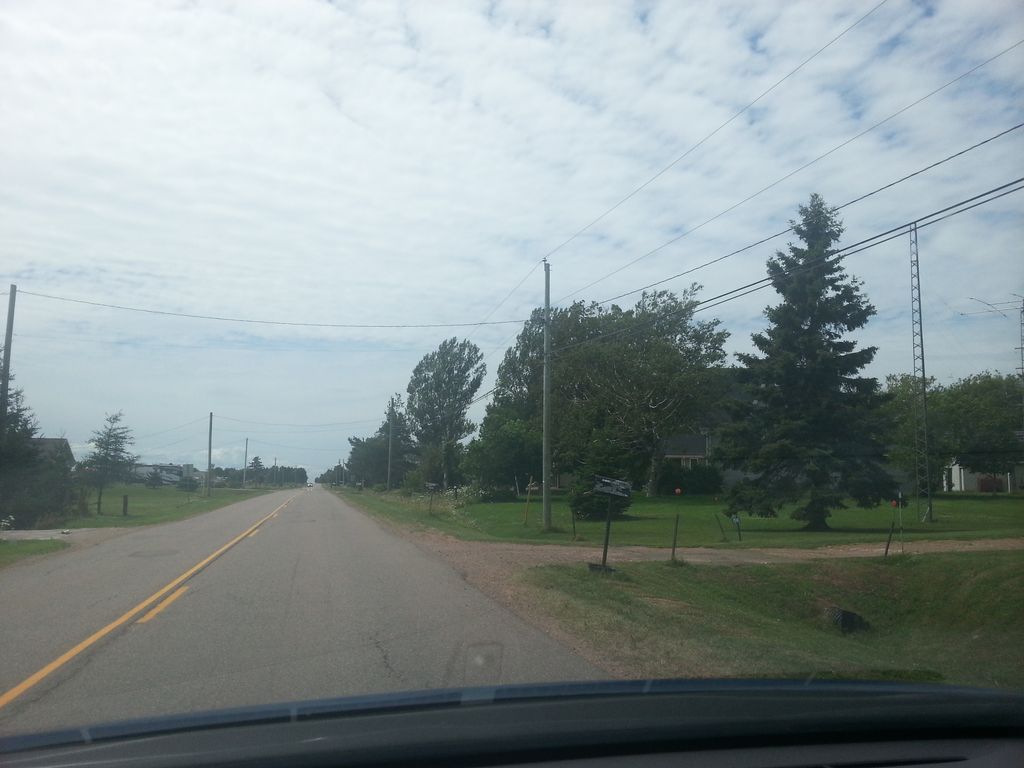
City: charlottetown